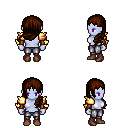
a pixel art fantasy rpg character, female body template, dark elf, purple skin, gold arm armor, metal pants, brown left-swept hairstyle, cloth bracers, brown shoes, four views (front, back, left, right), 2x2 character sprite sheet, small pixel art, hard edges, no anti-aliasing